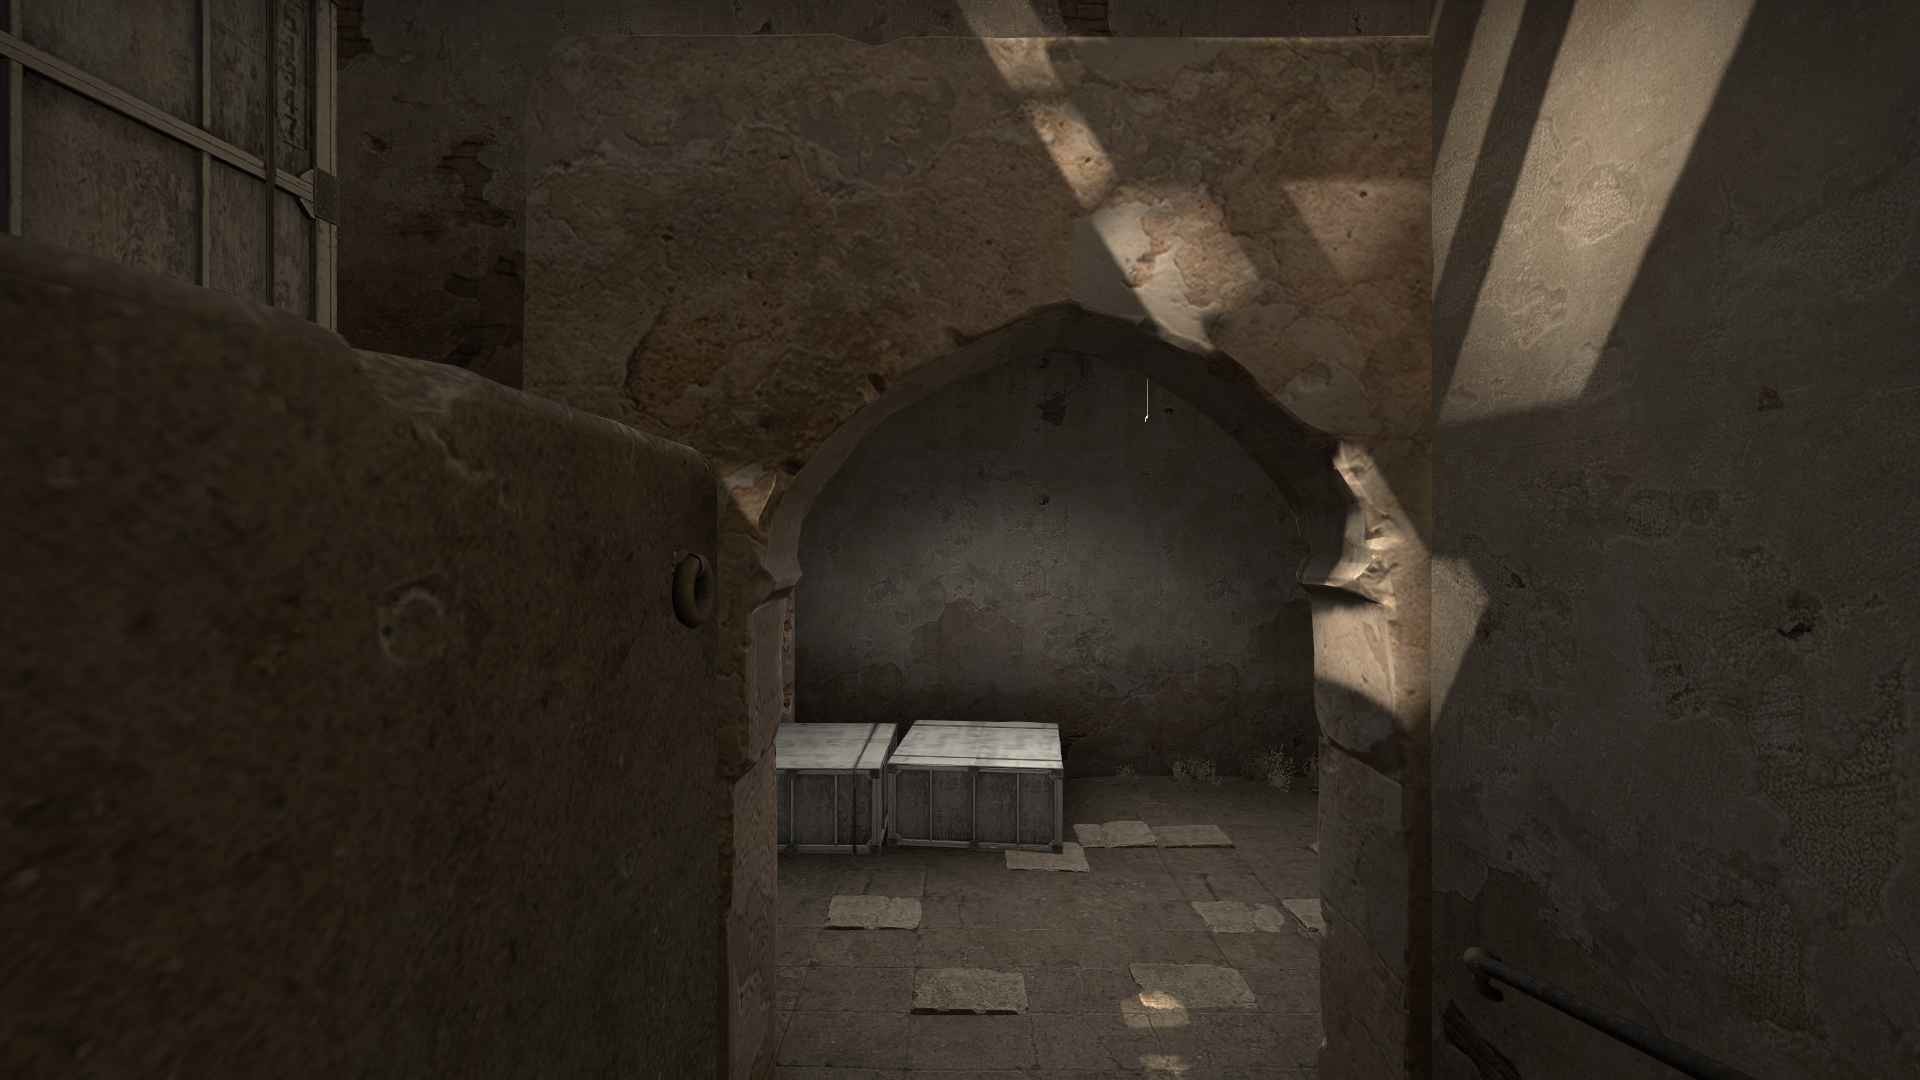
Map: de_dust2